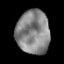
Tissue: prostate
Cell type: T cells
Senescence score: 0.188
Nuclear area (px): 1428
Mean DAPI intensity: 134.187